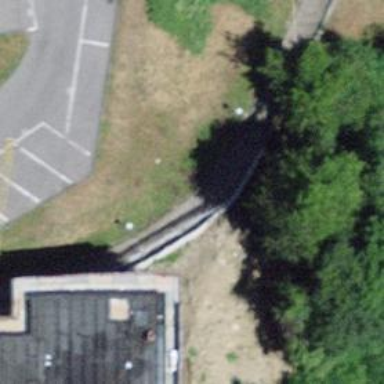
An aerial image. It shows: Road with steps.